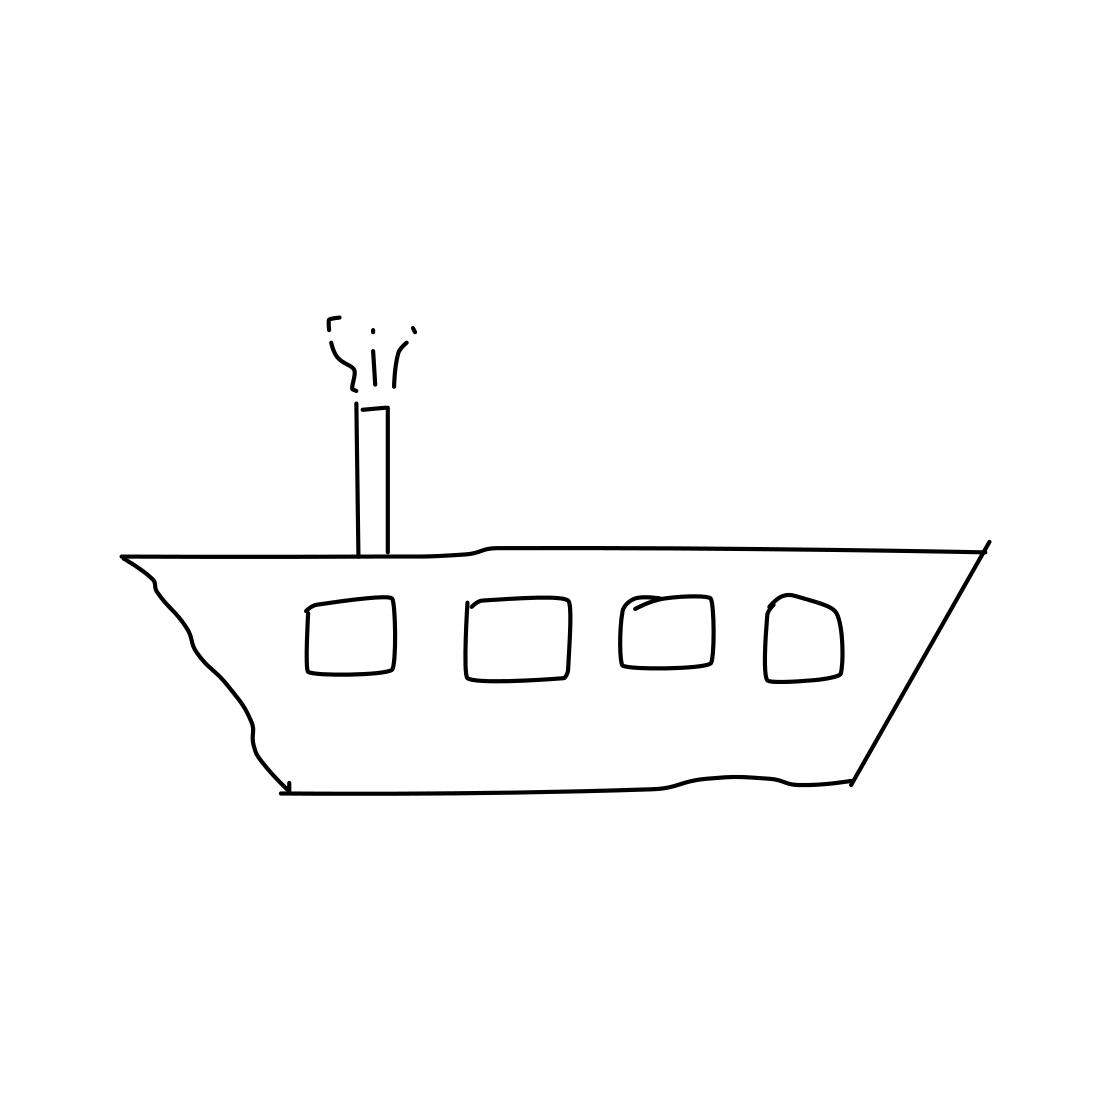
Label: ship